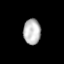
Tissue: lung
Cell type: T cells
Senescence score: 0.1717
Nuclear area (px): 429
Mean DAPI intensity: 186.991